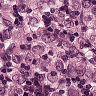
Metastatic tissue present: yes